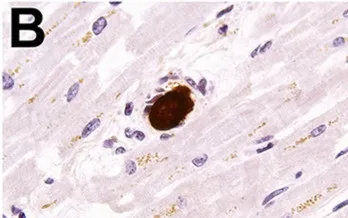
Cardiopathological findings. (B,C) Immunohistochemical staining for fibrin demonstrating cross section and longitudinal section of capillaries with prominent microthrombi occluding the lumens (immunohistochemistry for fibrin, x400).
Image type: pathology (immunostaining)